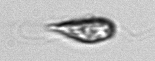
Label: Euglena